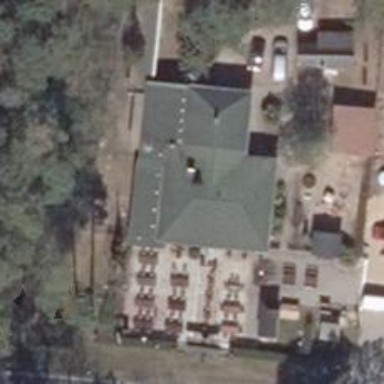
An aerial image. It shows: Restaurant.